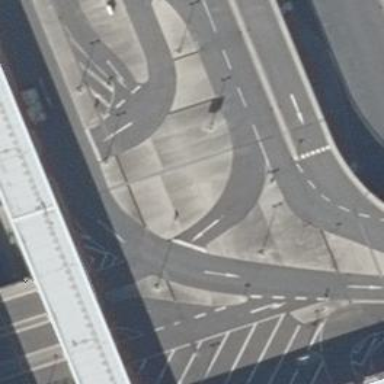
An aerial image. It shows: Parking aisle on asphalt service road that crosses bridge.